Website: bh-photo
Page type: billing-address
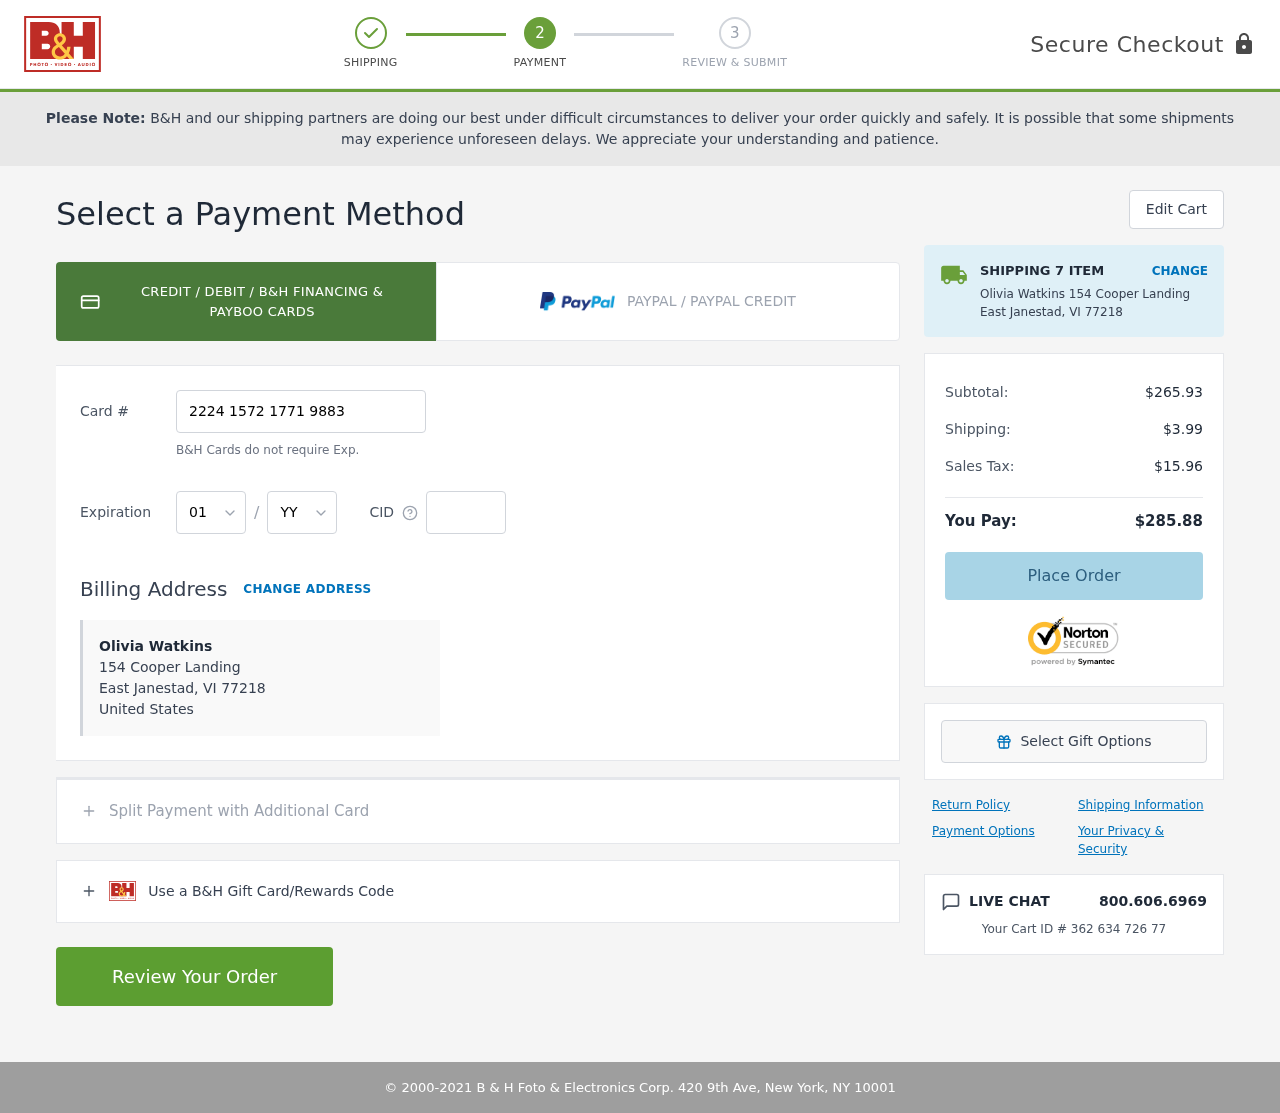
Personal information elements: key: PII_CARD_CVV
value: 751
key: PII_CARD_EXPIRY_MONTH
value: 01
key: PII_CARD_EXPIRY_YEAR
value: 27
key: PII_CARD_NUMBER
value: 2224 1572 1771 9883
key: PII_CITY
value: East Janestad
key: PII_COUNTRY
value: United States
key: PII_FULLNAME
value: Olivia Watkins
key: PII_POSTCODE
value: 77218
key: PII_STATE_ABBR
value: VI
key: PII_STREET
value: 154 Cooper Landing
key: PII_FULLNAME2
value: Olivia Watkins
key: PII_STREET2
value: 154 Cooper Landing
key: PII_CITY_STATE_ZIP2
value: East Janestad, VI
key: PII_POSTCODE2
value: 77218
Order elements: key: ORDER_NUM_ITEMS
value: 7
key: ORDER_SUBTOTAL
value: $265.93
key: ORDER_SHIPPING_COST
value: $3.99
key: ORDER_TAX
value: $15.96
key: ORDER_TOTAL
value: $285.88
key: ORDER_ID
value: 362 634 726 77